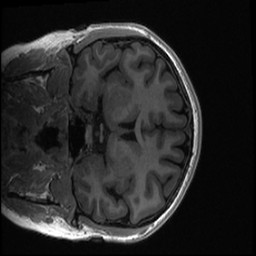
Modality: T1w
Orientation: coronal
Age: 19
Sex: female